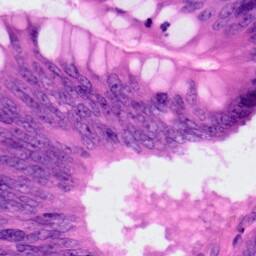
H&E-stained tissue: Colon